Question: We are using TeamCity 6.0 to build VS C# solutions each commit.
Once the build is complete, a different test TC project runs. So that developers can add/remove/edit VS unit test projects, how can I make TeamCity use the the sln file or search for test dll's?
I don't want to have to edit the build each time a new test project is added to the VS solution.
'**\*Test*.dll' Doesn't appear to work, it only get s the first Test (which is currently failing)

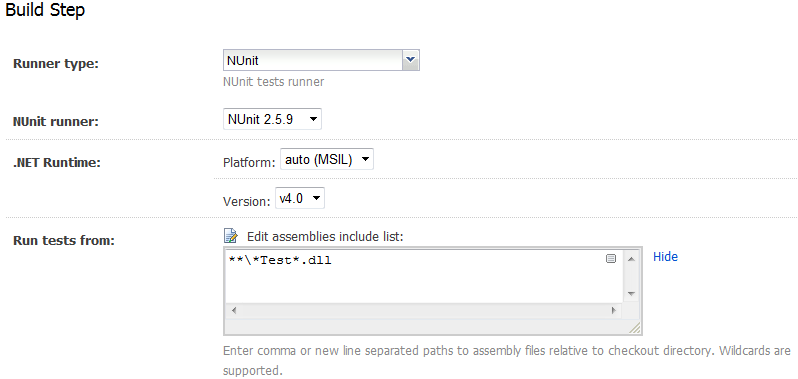
Answer: Fixed :) -
RTFL (Read the log!)
'**in\debug\*Test*.dll'